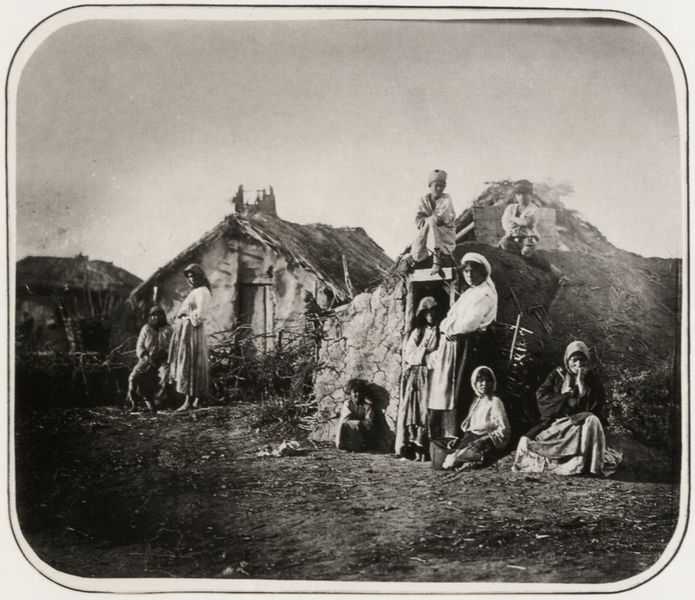
Titel: Zigeuner bei Pasarea
Künstler: Carol Szathmari
Standort: Köln
Institution: Agfa Photo-Historama
Schlagwörter: gruppe, himmel, schatten, weiß, frauen, landschaft, menschen, sand, sitzen, äste, frau, grau, holz, kleider, licht, schwarz, stroh, tür, dach, gras, haus, weg, wiese, zaun, leute, rock, arm, arme, blicke, bluse, stehen, stein, steine, portrait, erde, häuser, büsche, hütte, sonne, sträucher, boden, land, sitzend, tücher, familie, kind, mutter, bauern, kamin, kinder, schornstein, schürze, röcke, jungen, blusen, bäuerin, heu, lehm, russland, schürzen, dorf, dächer, hütten, kopftuch, angelehnt, bretter, junge, schwanger, bauer, foto, fotografie, ortschaft, photographie, wände, eingang, ärmlich, geflecht, zigeuner, schwarz-weiss, photo, tracht, hunger, kopftücher, landwirtschaft, kate, gestrüpp, bode, bauernfamilie, armut, familien, aufnahme, fot, mütter, lehmhütte, behausung, bewohner, indianer, indios, anden, bauweise, lehmhütten, lehmhäuser, gesellschafts portrait, zeitzeugnis, undicht, zigeuer, lanfwirtschaft